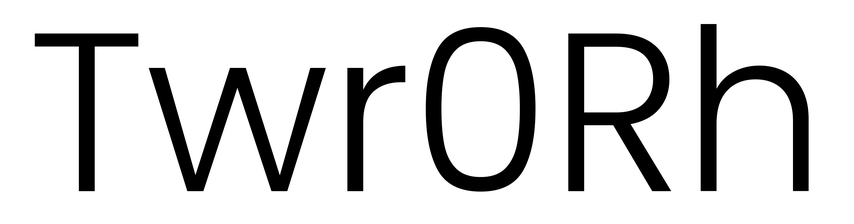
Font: Poppins-Light